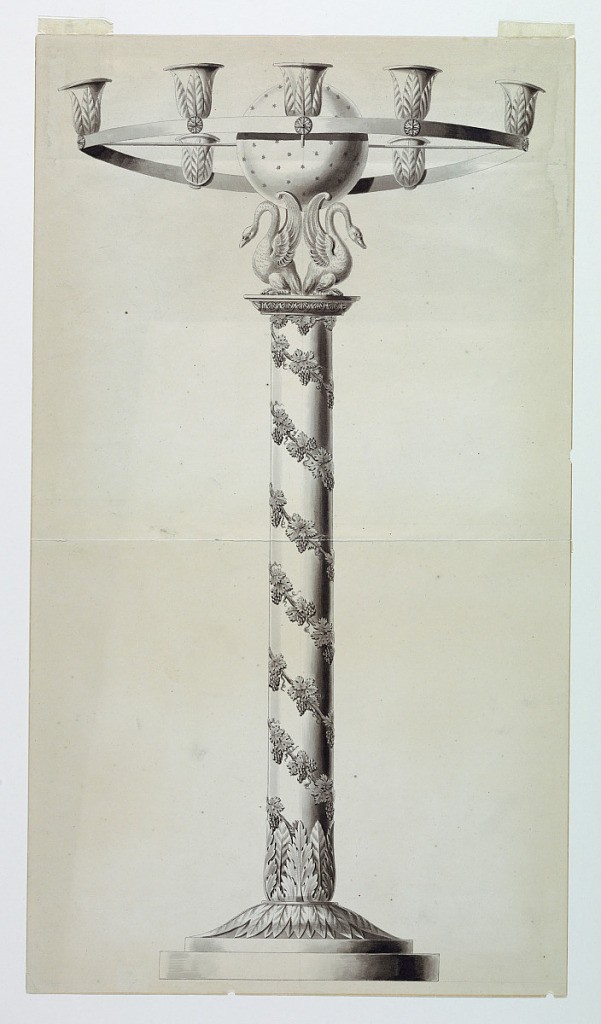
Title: Design for a Candlestick
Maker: Joseph Anton Seethaler II, German, 1799–1868
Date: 1825–1835
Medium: Graphite, pen and ink, brush and wash on paper
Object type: Drawing
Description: A grape vine is wound around a column upon which two swans support a starred globe. Fasted to it by spokes is a ring supporting eight sockets, or which seven are shown.